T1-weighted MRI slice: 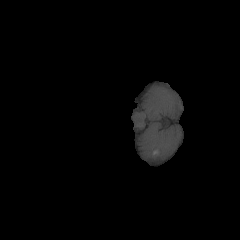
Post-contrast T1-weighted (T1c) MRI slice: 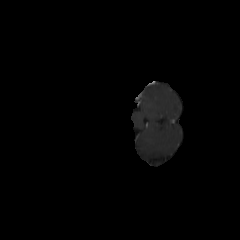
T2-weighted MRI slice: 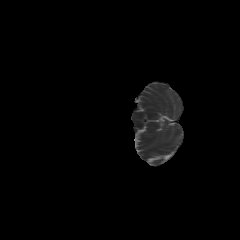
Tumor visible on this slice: no